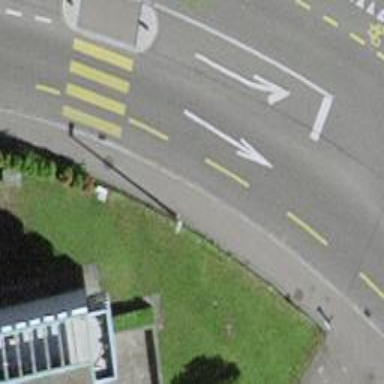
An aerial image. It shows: Secondary road with asphalt surface and designated cycle lane.